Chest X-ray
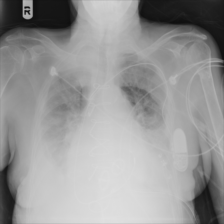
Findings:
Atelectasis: positive
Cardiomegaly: negative
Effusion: positive
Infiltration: negative
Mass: negative
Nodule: negative
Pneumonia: negative
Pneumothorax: negative
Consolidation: negative
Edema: negative
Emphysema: negative
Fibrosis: negative
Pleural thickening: negative
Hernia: negative